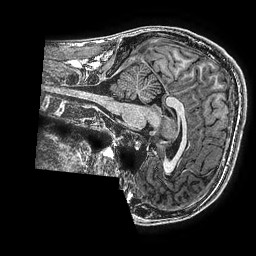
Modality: T1w
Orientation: sagittal
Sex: male
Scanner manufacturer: ge
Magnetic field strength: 3 T
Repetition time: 0.00766 s
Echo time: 0.003476 s